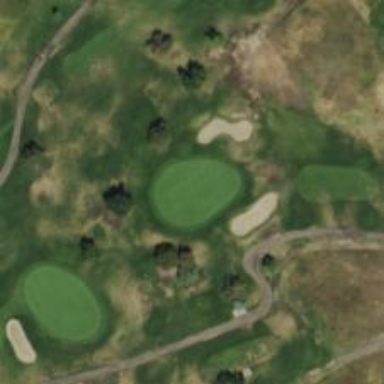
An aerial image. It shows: View of golf hole.